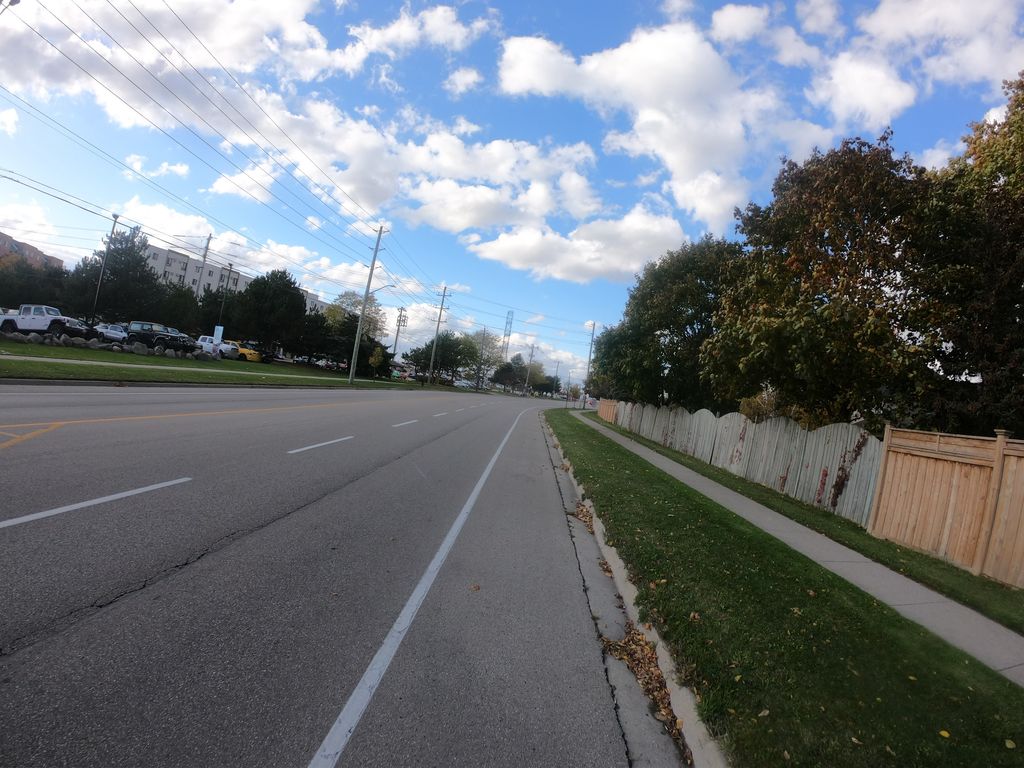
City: kitchener-waterloo